Aerial crown-view tile of a tropical tree (Barro Colorado Island, Panama), acquired 20250512:
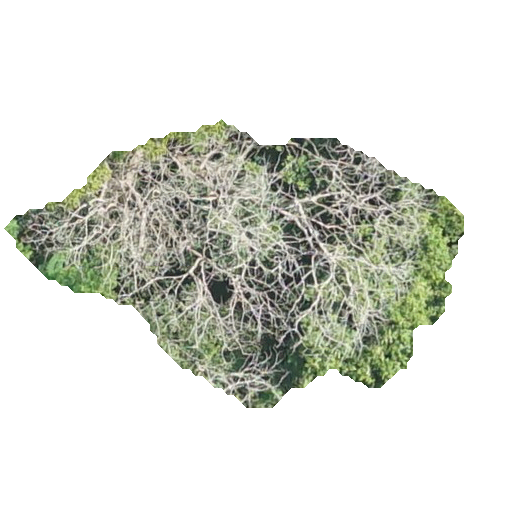
Species: Dipteryx oleifera
GBIF accepted scientific name: Dipteryx oleifera
Crown area: 119.2 m²